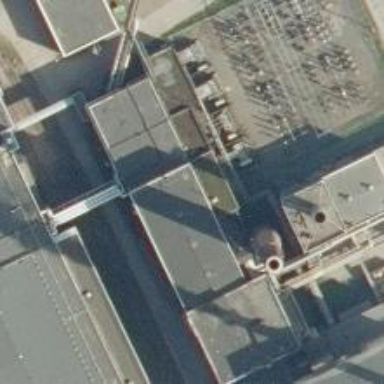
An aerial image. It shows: Industrial substation with power supply facilities.